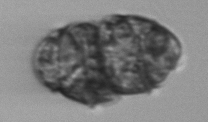
Label: Margalefidinium